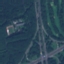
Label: Highway